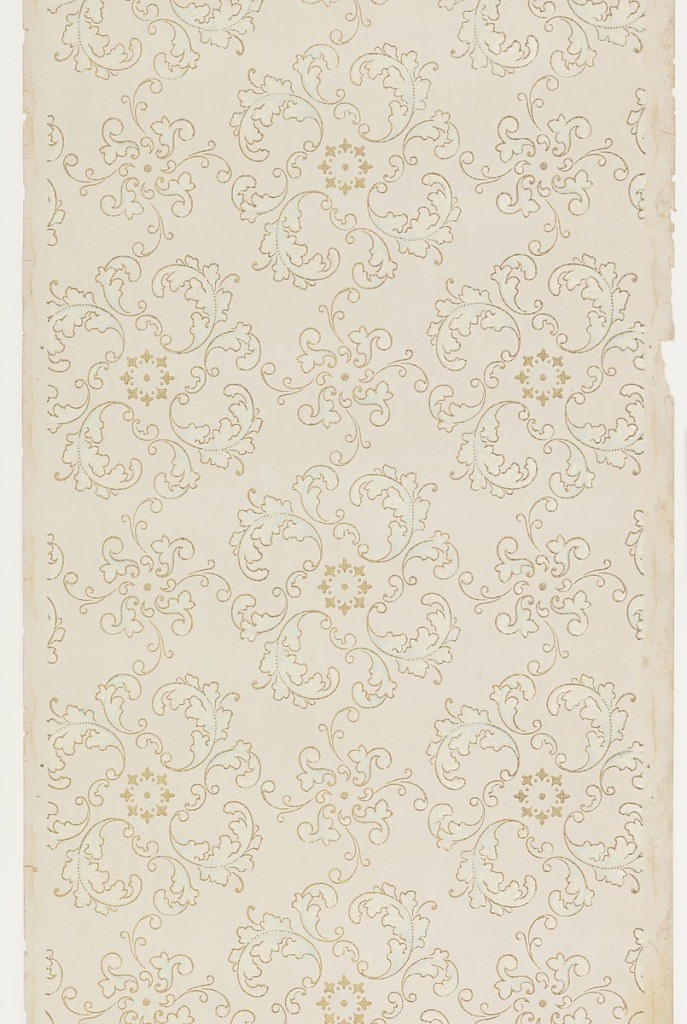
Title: Ceiling paper
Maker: Benton, Heath & Co., Hoboken, New Jersey, 1875 - 1917
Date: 1905–1915
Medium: Machine-printed paper, liquid mica
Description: Rondelles of scrolling acanthus leaves, with center of six floral motifs. Printed in blue, white, and metallic gold on off-white ground.